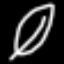
Label: leaf